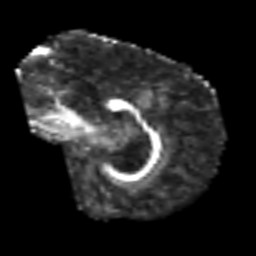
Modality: FA
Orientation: sagittal
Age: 54
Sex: male
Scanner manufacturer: siemens
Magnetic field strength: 3 T
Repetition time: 6.1 s
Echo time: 0.101 s